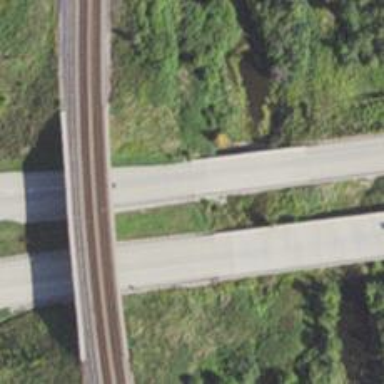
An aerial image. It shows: Motorway junction.